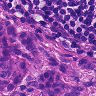
Metastatic tissue present: yes